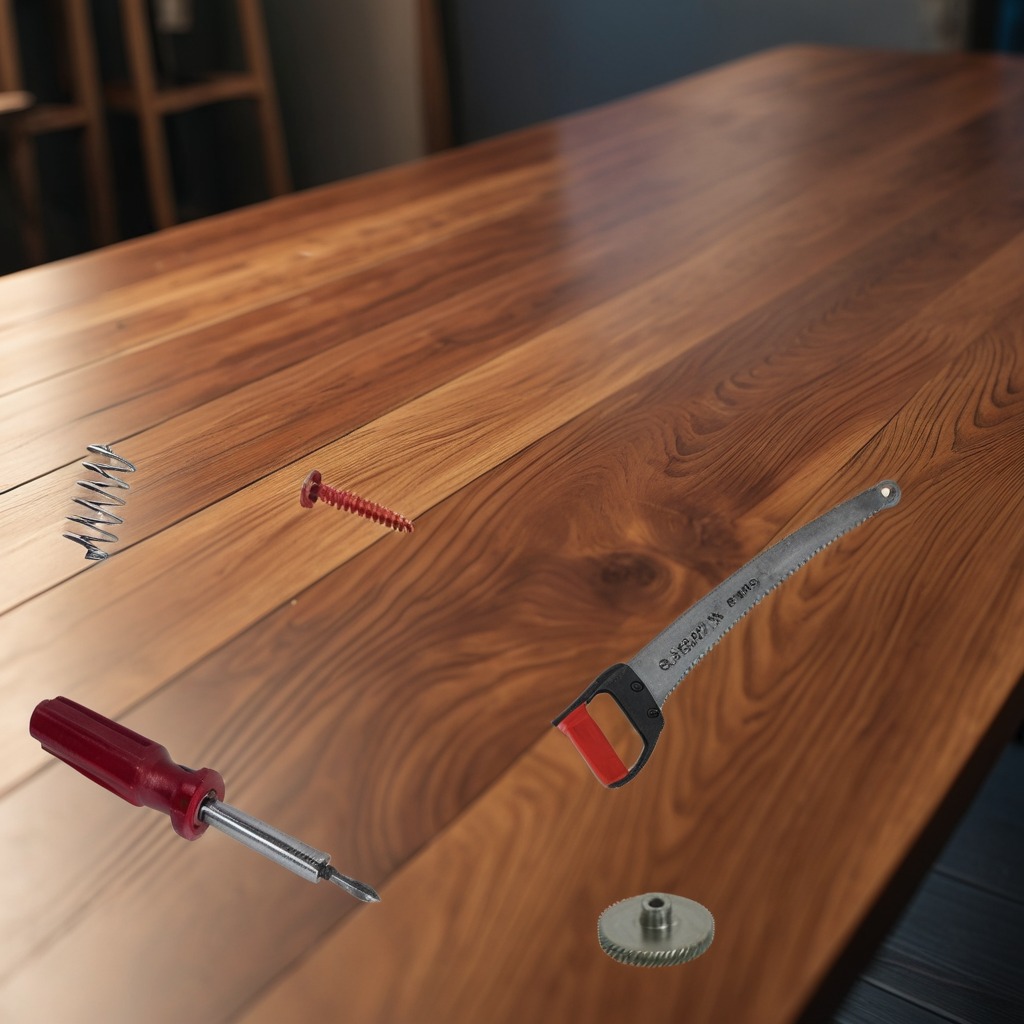
A steel gear with teeth, a metal machine screw, a coiled metal spring, a handheld metal saw, and a screwdriver are lying on the wooden table.